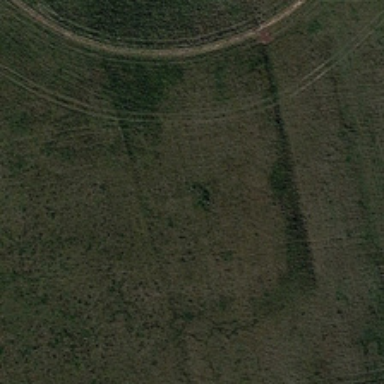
It is a large piece of green meadow .